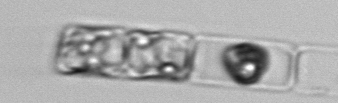
Label: Guinardia_delicatula_TAG_internal_parasite